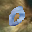
Label: 0